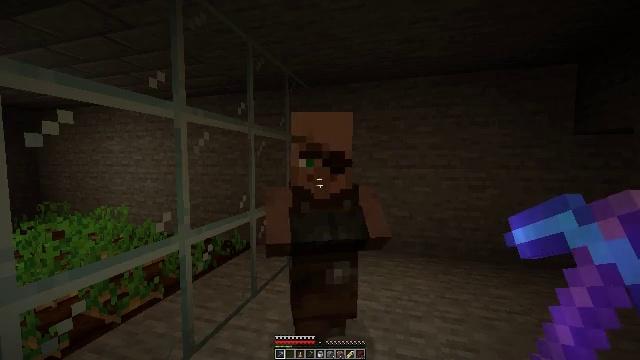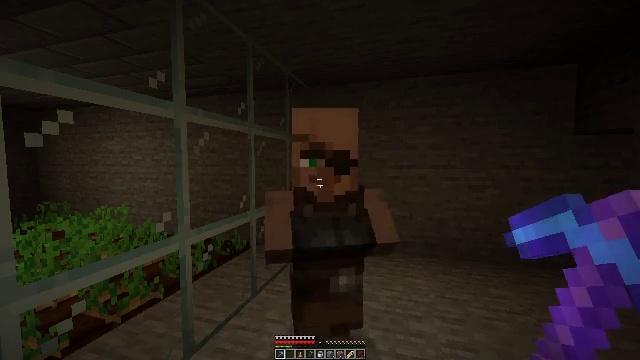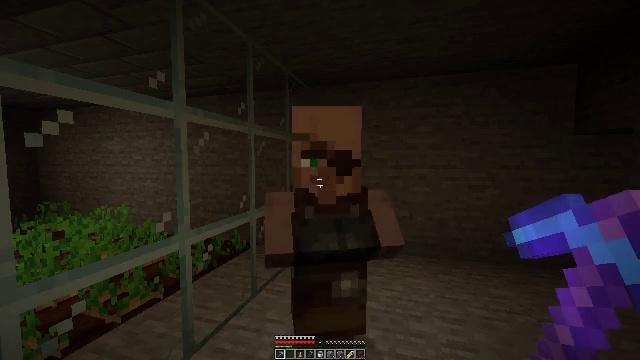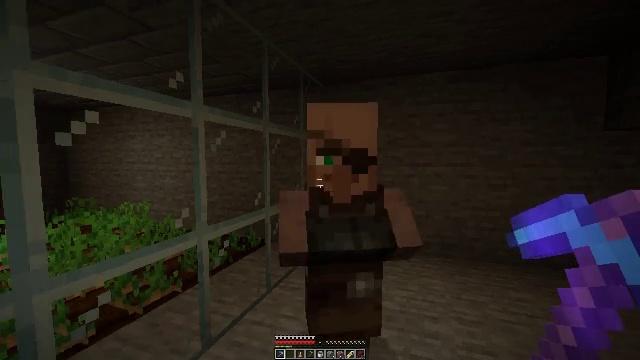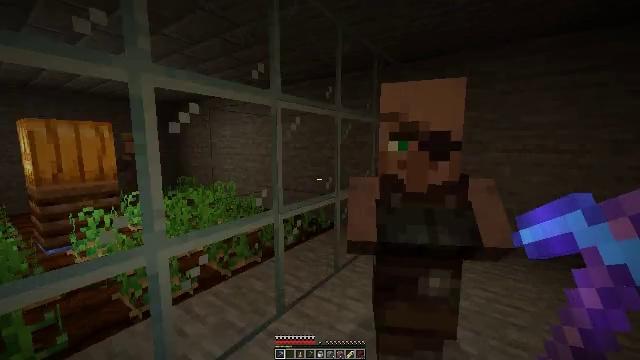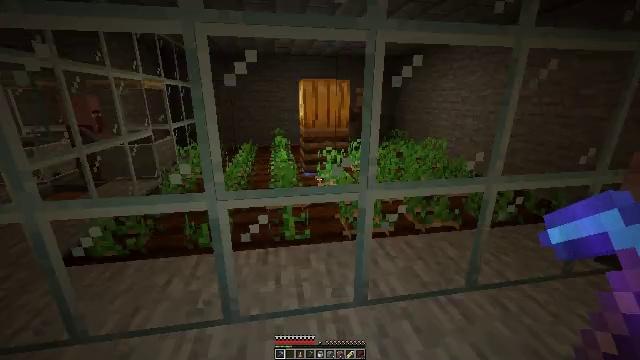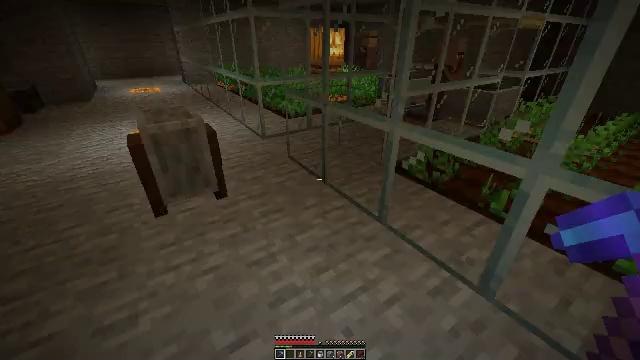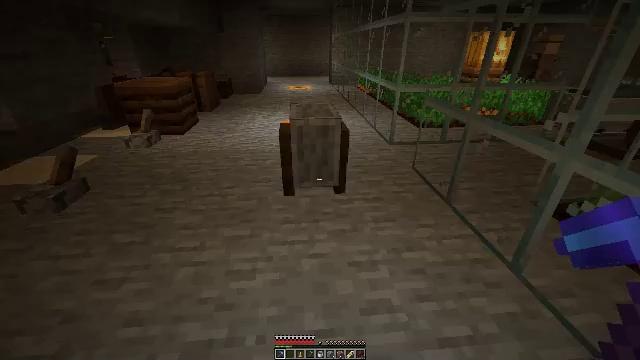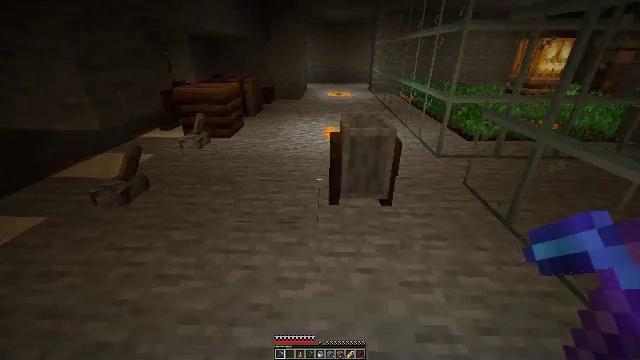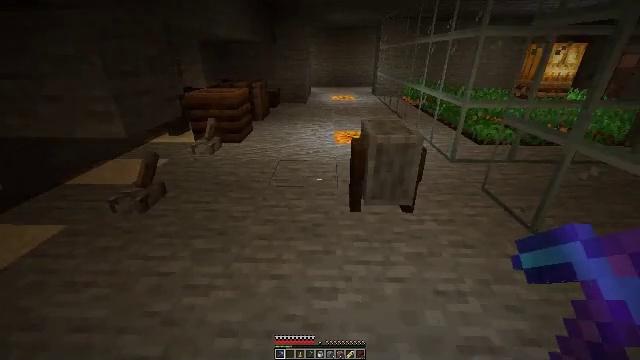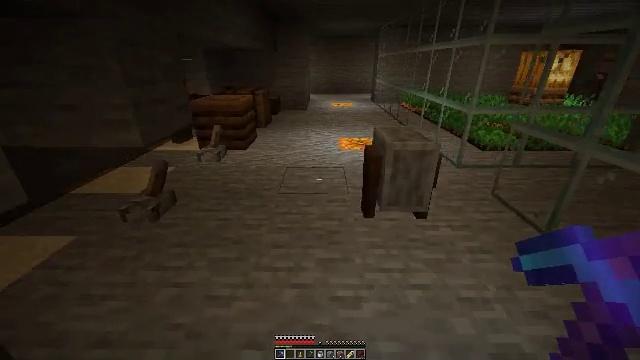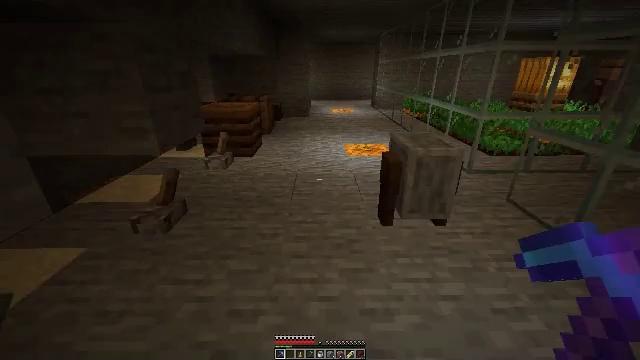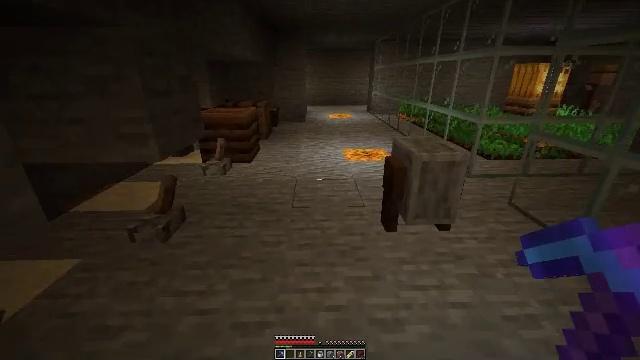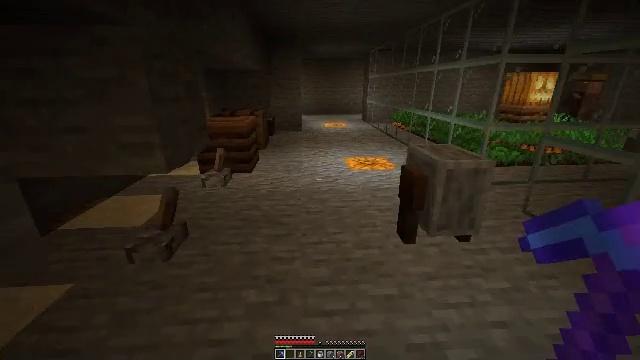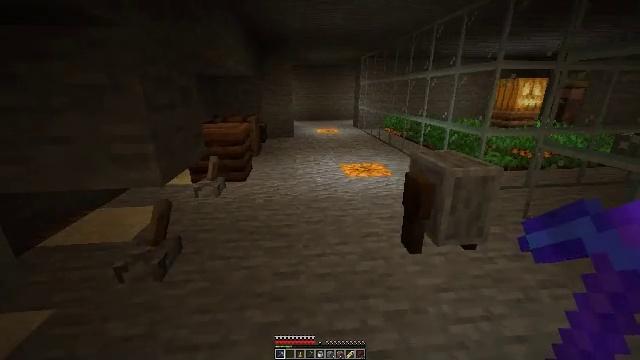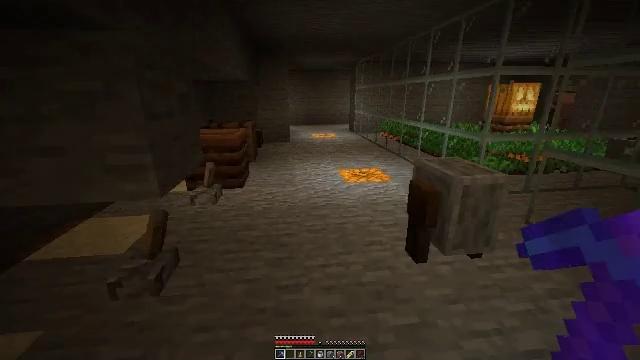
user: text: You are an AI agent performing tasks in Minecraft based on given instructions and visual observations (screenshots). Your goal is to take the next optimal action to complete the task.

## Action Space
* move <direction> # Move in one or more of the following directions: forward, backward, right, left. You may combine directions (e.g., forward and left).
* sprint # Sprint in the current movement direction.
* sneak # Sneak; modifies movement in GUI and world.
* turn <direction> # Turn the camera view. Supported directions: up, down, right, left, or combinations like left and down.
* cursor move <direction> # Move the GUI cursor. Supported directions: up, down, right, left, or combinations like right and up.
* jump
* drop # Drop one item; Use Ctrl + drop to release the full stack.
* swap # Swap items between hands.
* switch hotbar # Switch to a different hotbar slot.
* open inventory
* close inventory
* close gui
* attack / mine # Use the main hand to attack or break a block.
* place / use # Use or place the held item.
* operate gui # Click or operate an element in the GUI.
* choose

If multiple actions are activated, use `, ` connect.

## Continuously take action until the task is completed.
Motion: motion action
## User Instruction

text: Gather the grindstone to use later.
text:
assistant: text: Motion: open inventory
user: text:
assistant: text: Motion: no_op
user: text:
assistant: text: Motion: turn left
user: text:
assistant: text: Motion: turn left and down
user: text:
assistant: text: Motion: turn left and down
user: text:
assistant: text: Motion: move left, turn left and down
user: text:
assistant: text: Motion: move left, turn left
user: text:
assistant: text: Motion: move left, turn left and up
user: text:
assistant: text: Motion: move left
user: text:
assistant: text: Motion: move left, turn right and up
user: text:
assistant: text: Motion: move forward and move left, turn up
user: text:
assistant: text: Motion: move forward and move left, turn right and up
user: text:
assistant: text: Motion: move forward and move left, turn right and up
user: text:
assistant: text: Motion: move forward and move left, turn right and up
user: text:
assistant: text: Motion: move forward and move left, turn right
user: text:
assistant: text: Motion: move forward and move left
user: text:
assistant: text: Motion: move forward and move left
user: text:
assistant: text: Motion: move forward
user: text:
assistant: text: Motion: move forward
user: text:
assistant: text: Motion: move forward, turn left and up
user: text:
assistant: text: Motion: move forward, turn left and up
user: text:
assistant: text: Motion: move forward, turn left and up
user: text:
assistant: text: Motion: move forward and move right, turn left
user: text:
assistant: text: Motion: move forward and move right, turn left and up
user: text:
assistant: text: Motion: move forward and move right, turn left and up
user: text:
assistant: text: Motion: move forward and move right, turn left and up
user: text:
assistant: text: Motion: move forward and move right, turn left and up
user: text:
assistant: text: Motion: move forward and move right, turn left and up
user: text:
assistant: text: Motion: move forward and move right
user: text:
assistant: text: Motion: move right